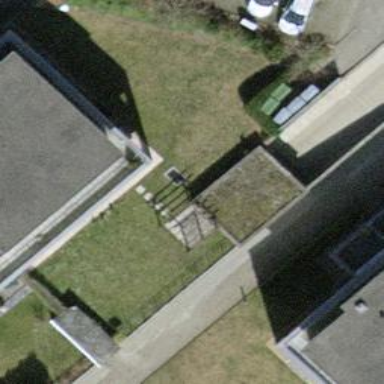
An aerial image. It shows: View of roof of building.